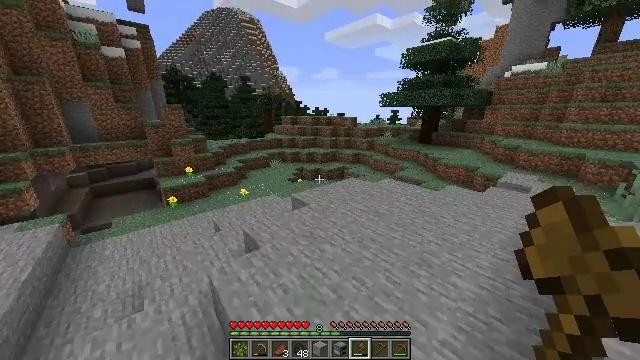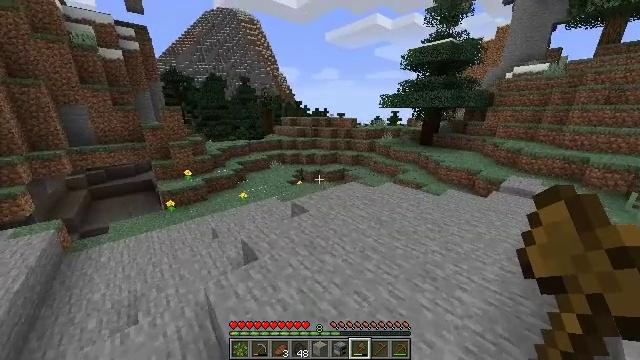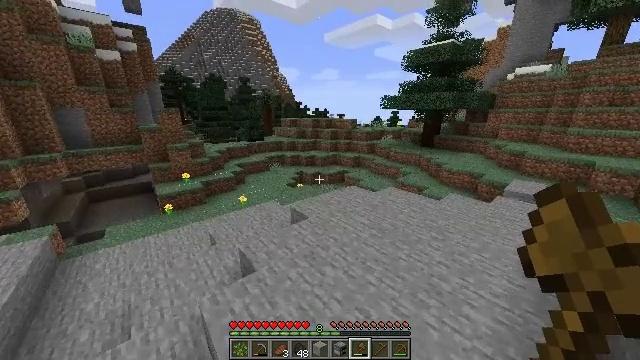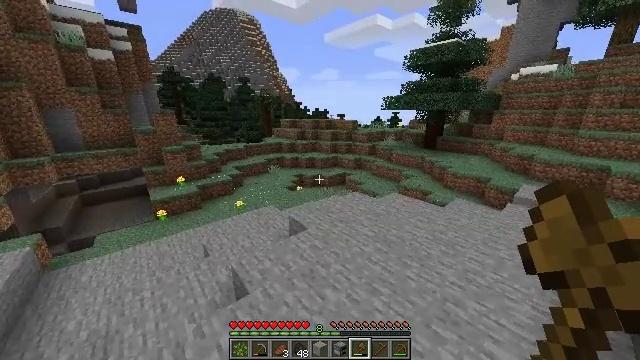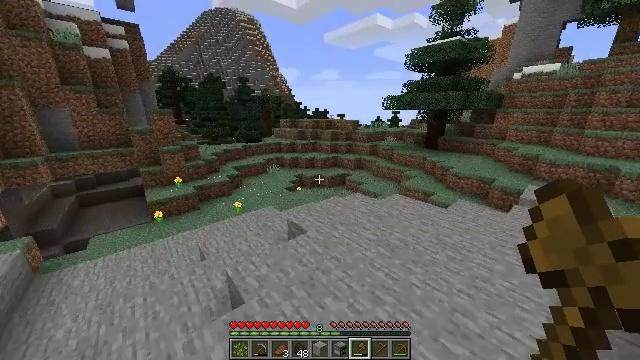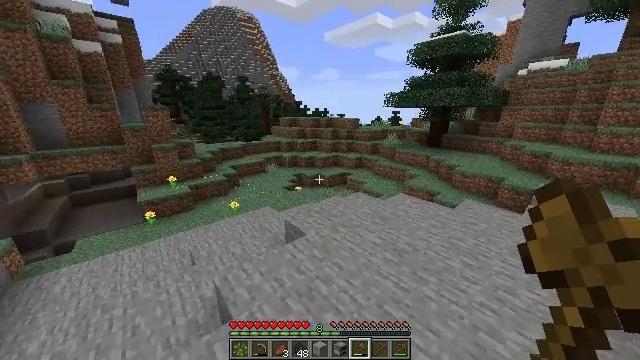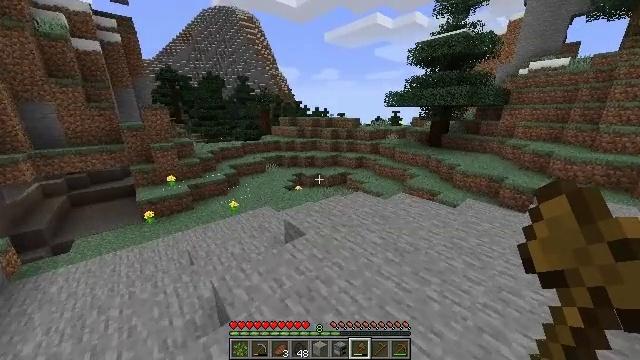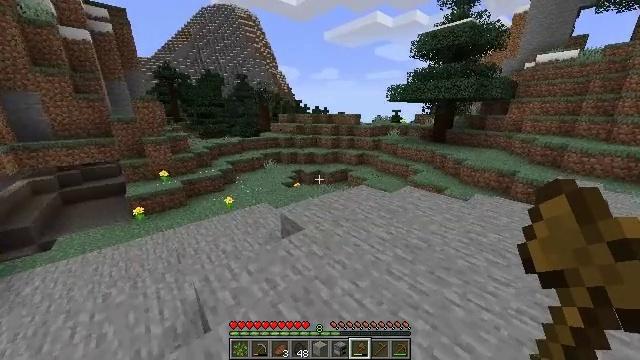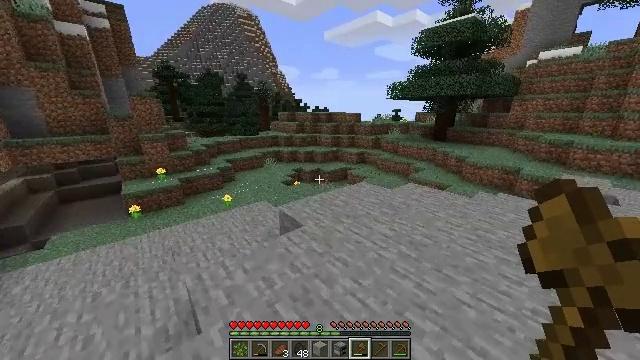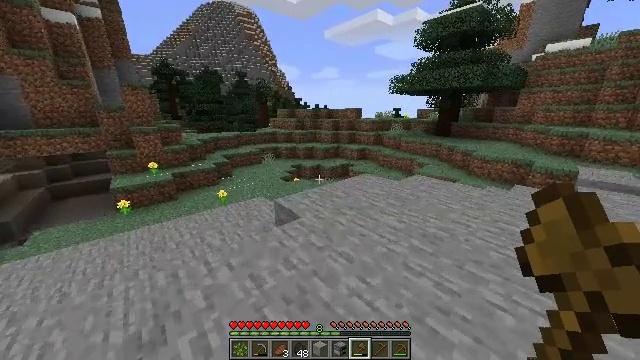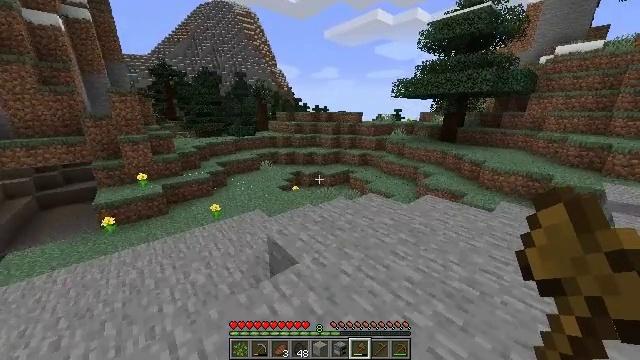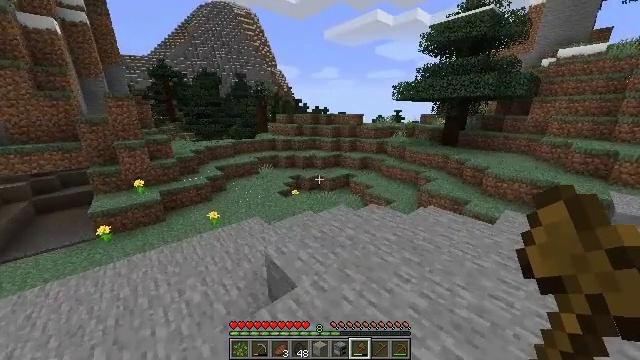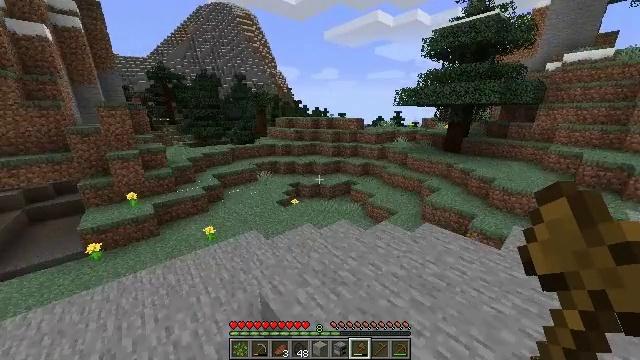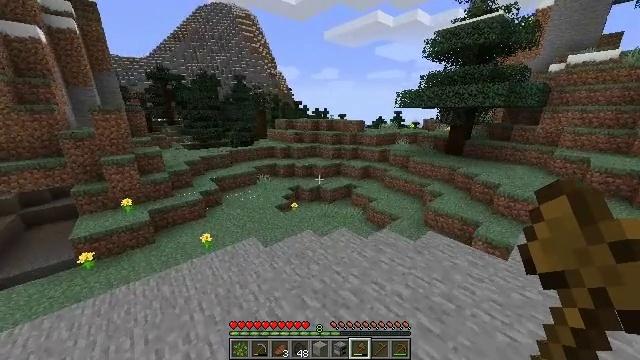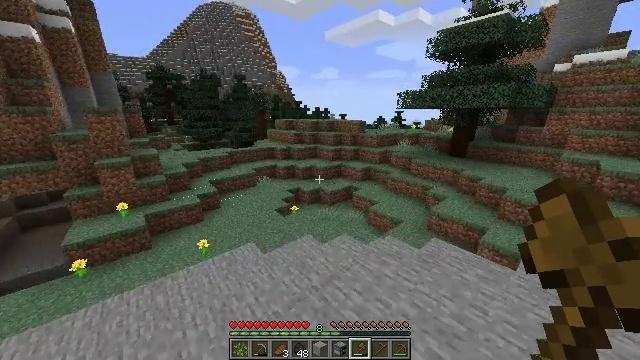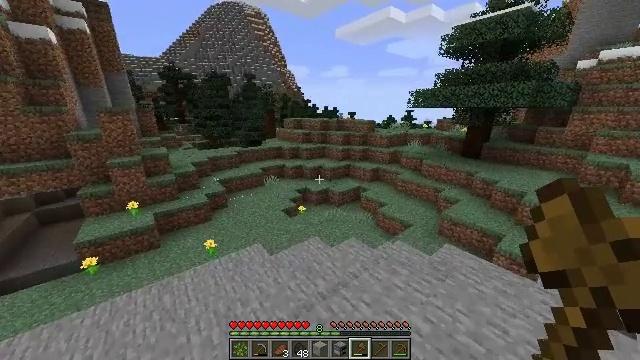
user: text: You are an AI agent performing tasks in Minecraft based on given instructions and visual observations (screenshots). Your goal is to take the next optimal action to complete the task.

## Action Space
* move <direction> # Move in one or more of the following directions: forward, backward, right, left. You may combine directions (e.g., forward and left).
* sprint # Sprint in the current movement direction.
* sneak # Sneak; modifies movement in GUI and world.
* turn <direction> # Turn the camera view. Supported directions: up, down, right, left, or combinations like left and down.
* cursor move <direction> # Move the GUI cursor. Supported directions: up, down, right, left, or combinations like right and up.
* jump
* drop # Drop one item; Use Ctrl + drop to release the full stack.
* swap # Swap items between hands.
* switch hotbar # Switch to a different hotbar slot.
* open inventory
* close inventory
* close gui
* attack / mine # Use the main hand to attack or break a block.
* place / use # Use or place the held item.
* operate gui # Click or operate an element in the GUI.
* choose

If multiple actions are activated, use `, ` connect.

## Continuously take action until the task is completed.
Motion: motion action
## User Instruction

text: Clear the sweet berry bush to collect the sweet berries.
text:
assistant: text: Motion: move forward, jump
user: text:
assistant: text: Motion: move forward, jump
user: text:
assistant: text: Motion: move forward, jump
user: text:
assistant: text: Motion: move forward, jump
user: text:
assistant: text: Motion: move forward, jump
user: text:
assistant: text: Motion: move forward, jump
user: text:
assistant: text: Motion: move forward, jump
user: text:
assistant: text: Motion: move forward, jump
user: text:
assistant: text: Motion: move forward, jump
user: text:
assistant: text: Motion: move forward, jump
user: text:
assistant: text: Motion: move forward, sprint, jump
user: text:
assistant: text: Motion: move forward, sprint, jump
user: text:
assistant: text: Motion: move forward, sprint, jump
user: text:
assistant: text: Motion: move forward, sprint, jump
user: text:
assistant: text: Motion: move forward, sprint, turn left, jump
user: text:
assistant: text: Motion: move forward, turn left, jump
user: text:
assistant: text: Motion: move forward, turn left, jump
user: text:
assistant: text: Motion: move forward, turn left, jump
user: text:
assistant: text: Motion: move forward, turn left, jump
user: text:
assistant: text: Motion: move forward, turn left, jump
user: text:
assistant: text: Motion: move forward, turn left, jump
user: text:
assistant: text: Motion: move forward, jump
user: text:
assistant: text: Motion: move forward, sprint, jump
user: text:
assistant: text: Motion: move forward, sprint, jump
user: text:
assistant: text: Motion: move forward, sprint, jump
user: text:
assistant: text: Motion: move forward, sprint, jump
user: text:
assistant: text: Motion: move forward, jump
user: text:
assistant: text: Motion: move forward, jump
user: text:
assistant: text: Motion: move forward, jump
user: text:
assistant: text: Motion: move forward, jump